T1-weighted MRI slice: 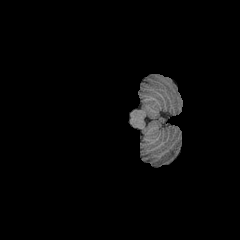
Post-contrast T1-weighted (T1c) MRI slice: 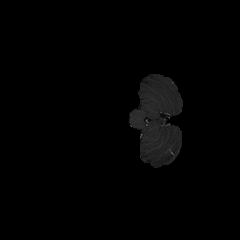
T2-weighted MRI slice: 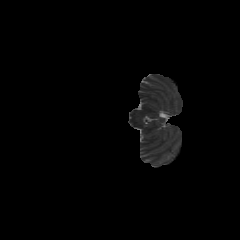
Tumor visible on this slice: no